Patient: sex F, age 58
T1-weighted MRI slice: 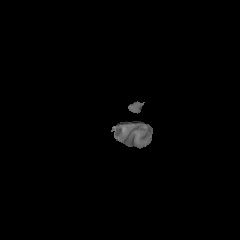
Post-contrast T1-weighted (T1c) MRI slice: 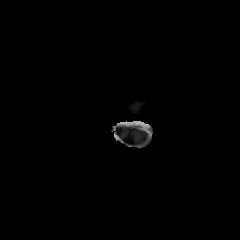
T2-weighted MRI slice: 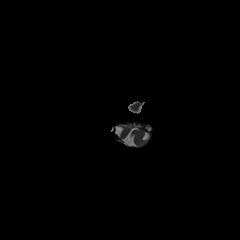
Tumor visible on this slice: no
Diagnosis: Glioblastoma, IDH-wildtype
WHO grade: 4